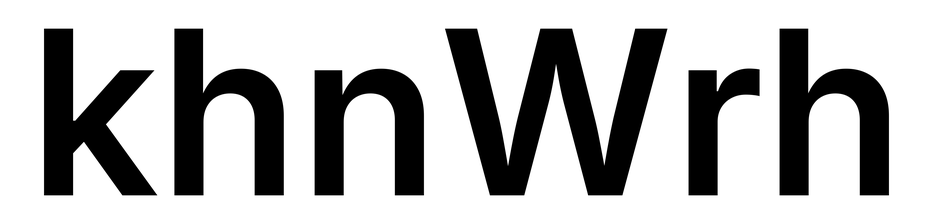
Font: Inter_SemiBold